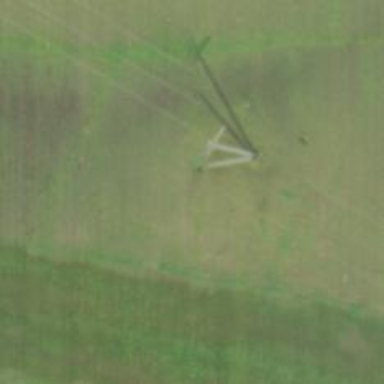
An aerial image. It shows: Lattice structure tower used for power transmission.